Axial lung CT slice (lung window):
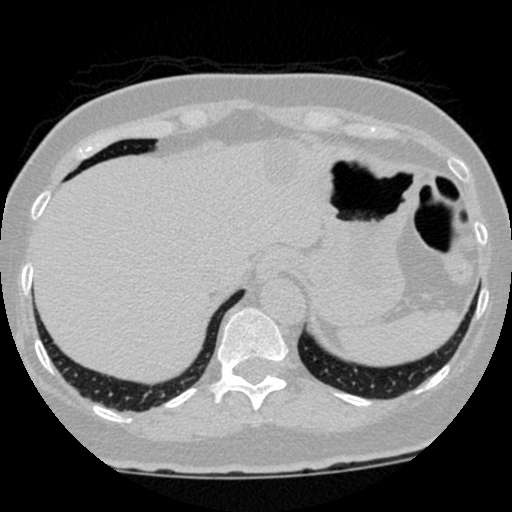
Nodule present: no